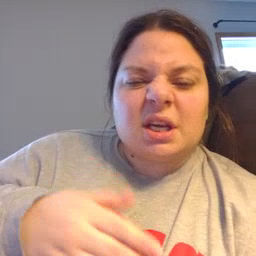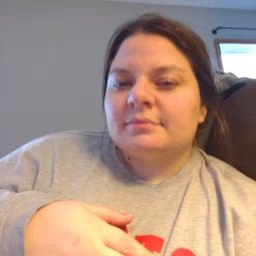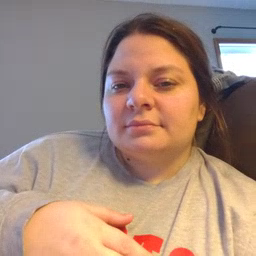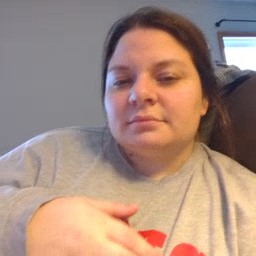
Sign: person